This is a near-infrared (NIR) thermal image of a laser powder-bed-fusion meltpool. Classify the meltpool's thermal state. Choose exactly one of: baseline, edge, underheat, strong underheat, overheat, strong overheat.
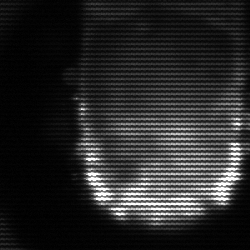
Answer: baseline